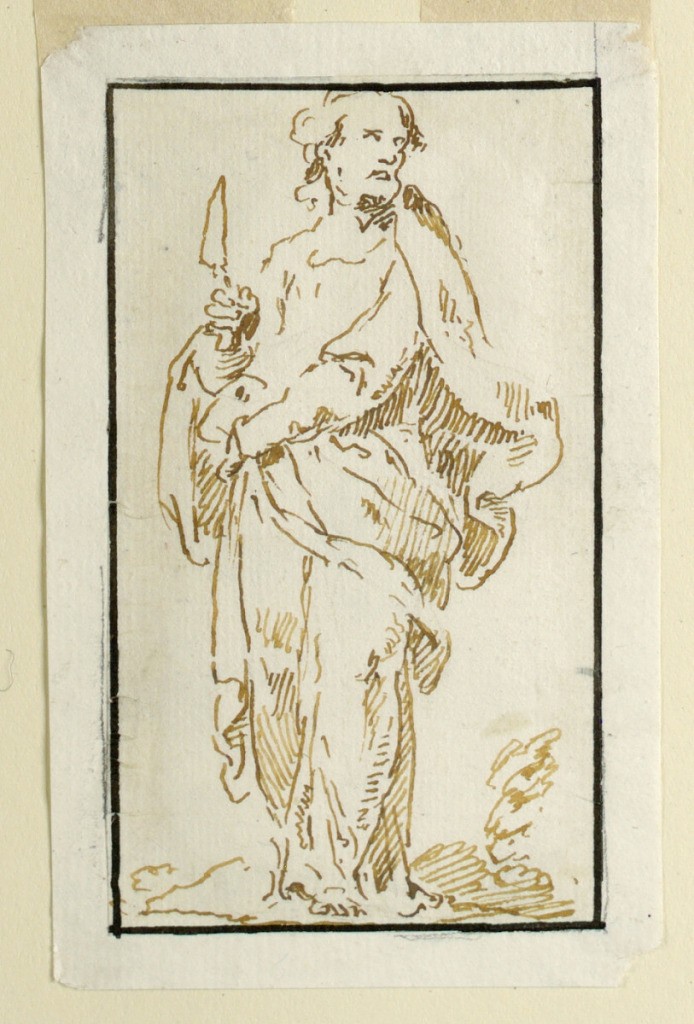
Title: An Elderly Saint, Probably Saint Matthew
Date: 1750–1780
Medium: Pen and ink on paper
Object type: Drawing
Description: Shown walking toward left and carrying in his right hand what probably is the purse. Framing ink line.